Field crop: maize
Growth stage: 2
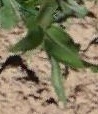
Species: maize